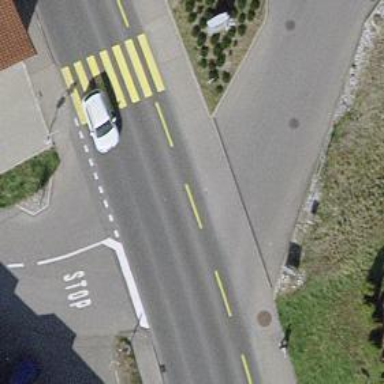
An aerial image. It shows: Unmarked road crossing.